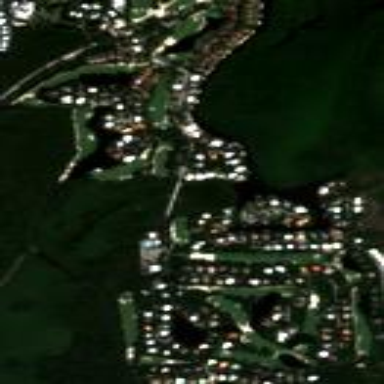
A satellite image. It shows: Golf course.